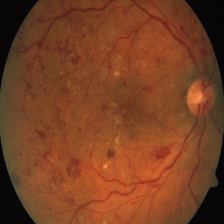
Diabetic retinopathy grade: Proliferative DR